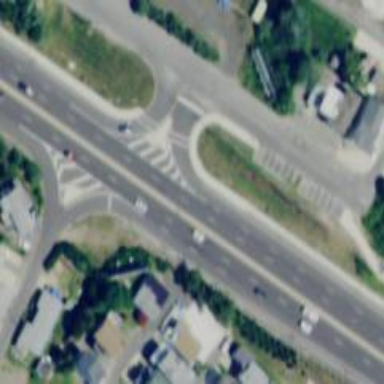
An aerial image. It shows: Footway with traffic island in the middle.